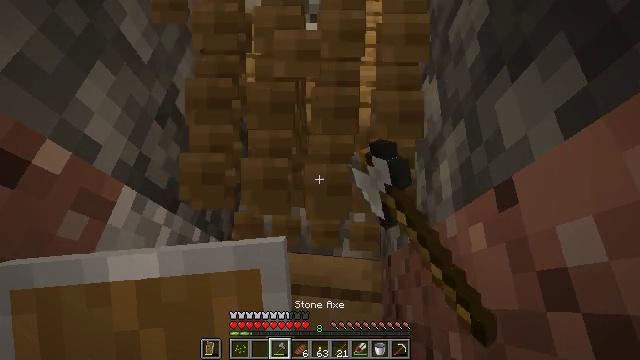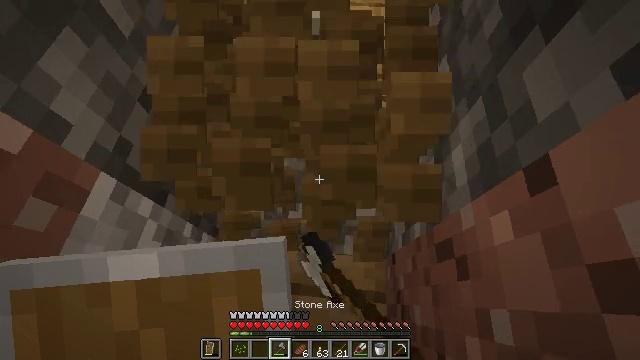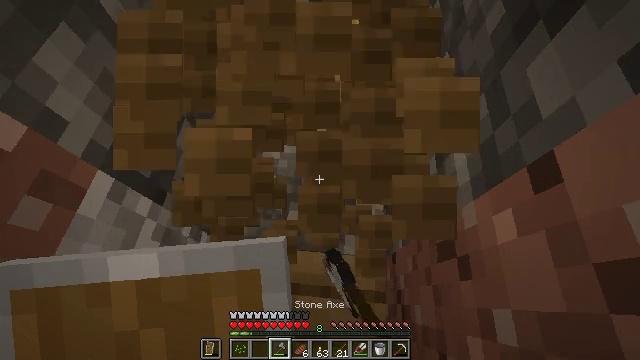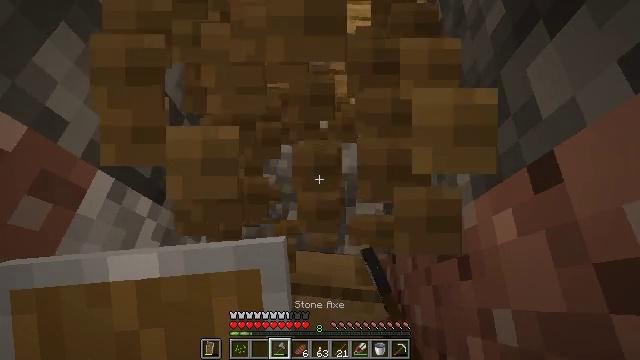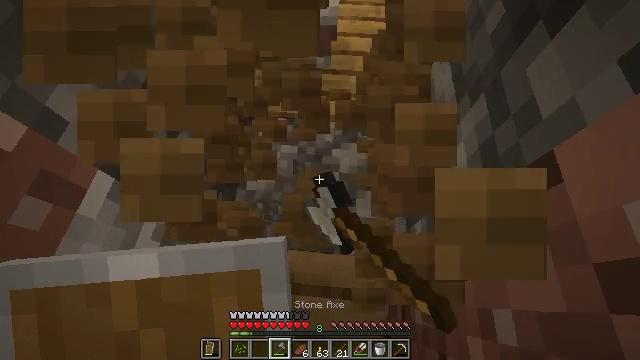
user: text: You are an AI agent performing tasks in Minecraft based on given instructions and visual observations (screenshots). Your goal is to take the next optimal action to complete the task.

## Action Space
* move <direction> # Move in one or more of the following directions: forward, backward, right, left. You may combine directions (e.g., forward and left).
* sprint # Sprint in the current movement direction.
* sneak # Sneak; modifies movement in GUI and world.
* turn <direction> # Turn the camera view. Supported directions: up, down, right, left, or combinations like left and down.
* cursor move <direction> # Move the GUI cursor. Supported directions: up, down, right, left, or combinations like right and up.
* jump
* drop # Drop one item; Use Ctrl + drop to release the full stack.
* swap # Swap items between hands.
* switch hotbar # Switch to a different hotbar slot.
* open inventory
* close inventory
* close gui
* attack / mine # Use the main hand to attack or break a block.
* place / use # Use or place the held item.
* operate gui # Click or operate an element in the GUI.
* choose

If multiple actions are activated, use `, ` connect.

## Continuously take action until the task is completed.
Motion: motion action
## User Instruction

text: Collect the lectern by destroying it.
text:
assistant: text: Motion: attack / mine
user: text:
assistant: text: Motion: attack / mine
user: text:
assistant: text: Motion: attack / mine
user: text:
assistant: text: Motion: attack / mine
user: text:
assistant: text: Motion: attack / mine